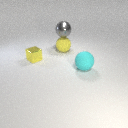
large yellow rubber sphere to the left of large cyan rubber sphere